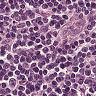
Metastatic tissue present: no